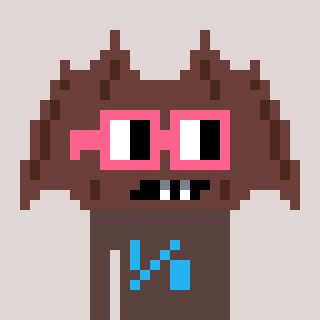
a pixel art character with square pink glasses, a bat-shaped head and a darkbrown-colored body on a warm background